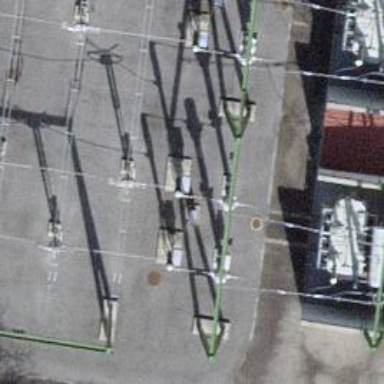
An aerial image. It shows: Bay where power lines run through.